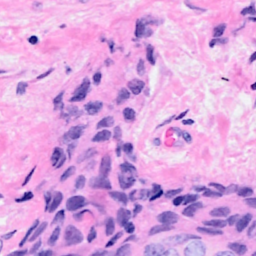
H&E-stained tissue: Breast